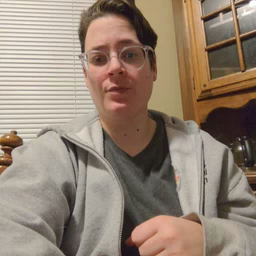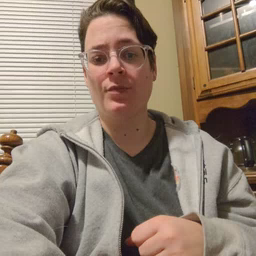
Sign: chocolate